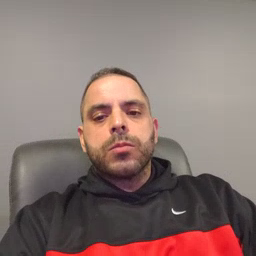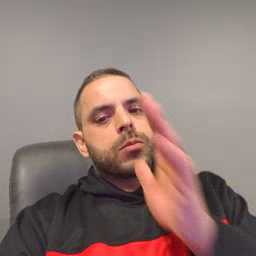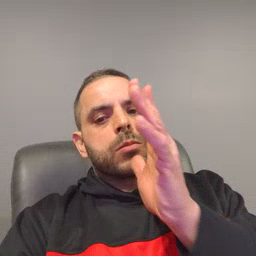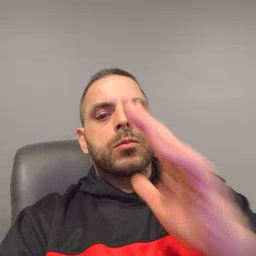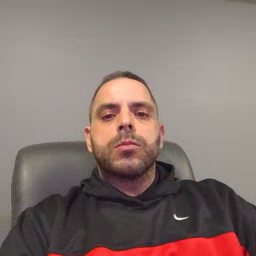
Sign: mom